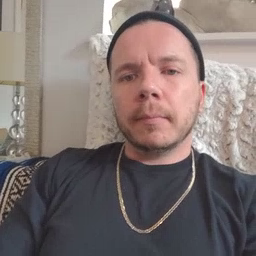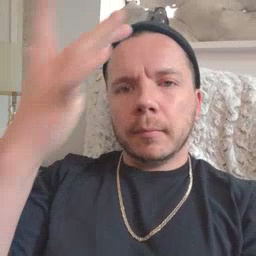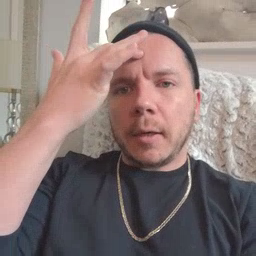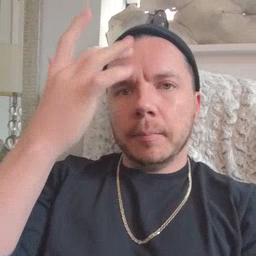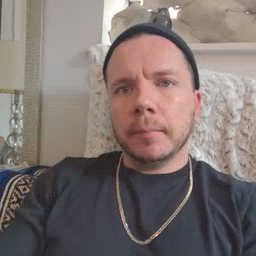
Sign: sick